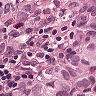
Metastatic tissue present: yes